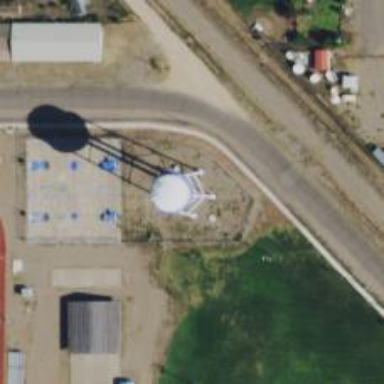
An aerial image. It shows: Water tower that is man-made.